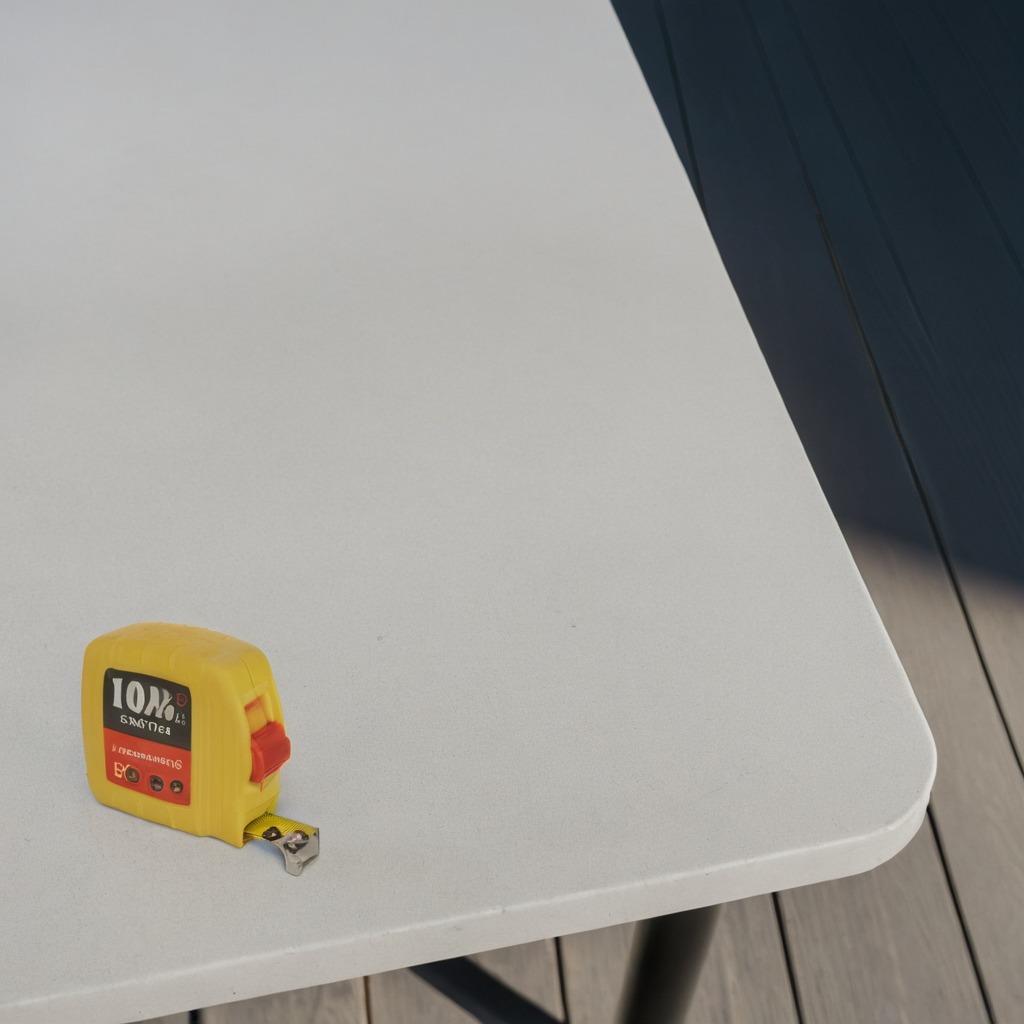
A measuring tape is lying on the table.